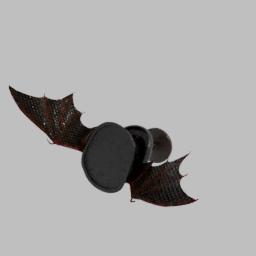
Label: people